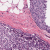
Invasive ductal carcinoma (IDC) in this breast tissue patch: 1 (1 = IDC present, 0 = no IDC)